Question: I have a delphi wininet app.
The past week I tried to send information to execute a JSON method, this week I'm trying to upload a file to a web server. I am using the same code with a few modifications, but at the moment that the InternetWriteFile procedure executes, the program raises me an exception: "Controlador no valido".
The code is here:
'''
function TFormMain.CargarArchivo(Archivo, Server: string; Username, Password: PChar; blnSSL, iftoken: Boolean): Boolean;
var
Url, Header : String;
pSession, pConnection, pRequest : HINTERNET;
flags, dwSize, dwFlags : DWORD;
dwError, Port : Integer;
Escritos : Cardinal;
begin
Result := false;
pSession := InternetOpen(nil, INTERNET_OPEN_TYPE_PRECONFIG, nil, nil, 0);
if not Assigned(pSession) then
raise Exception.Create('InternetOpen failed. ' + WinInetErrorMsg(GetLastError));
try
Url := Copy(Server,pos('/Servidor',Server),length(Server));
if blnSSL then
begin
Server := Copy(Server,9,pos('/Servidor',Server)-1);
Port := INTERNET_DEFAULT_HTTPS_PORT
end
else
begin
Server := Copy(Server,8,pos('/Servidor',Server)-1);
Server := Copy(Server,1,pos(':',Server)-1);
Port := 8080;
end;
pConnection := InternetConnect(pSession, PChar(Server), port, Username, Password, INTERNET_SERVICE_HTTP, 0, 0);
if not Assigned(pConnection) then
raise Exception.Create('InternetConnect failed. ' + WinInetErrorMsg(GetLastError));
try
if blnSSL then
flags := INTERNET_FLAG_SECURE
else
flags := 0;
pRequest := HTTPOpenRequest(pConnection, 'POST', PChar(Url), nil, nil, nil, flags, 0);
if not Assigned(pRequest) then
raise Exception.Create('HttpOpenRequest failed. ' + WinInetErrorMsg(GetLastError));
try
// Set buffer size
dwSize:=SizeOf(dwFlags);
// Get the current flags
if (InternetQueryOption(pRequest, INTERNET_OPTION_SECURITY_FLAGS, @dwFlags, dwSize)) then
begin
// Add desired flags
dwFlags:=dwFlags or SECURITY_FLAG_IGNORE_UNKNOWN_CA or SECURITY_FLAG_IGNORE_CERT_CN_INVALID or SECURITY_FLAG_IGNORE_CERT_DATE_INVALID;
// Set new flags
if not(InternetSetOption(pRequest, INTERNET_OPTION_SECURITY_FLAGS, @dwFlags, dwSize)) then
begin
// Get error code
dwError:=GetLastError;
// Failure
MessageBox(Application.Handle, PChar(IntToStr(dwError)), PChar(Application.Title), MB_OK or MB_ICONINFORMATION);
end;
end
else
begin
// Get error code
dwError:=GetLastError;
// Failure
MessageBox(Application.Handle, PChar(IntToStr(dwError)), PChar(Application.Title), MB_OK or MB_ICONINFORMATION);
end;
Header := 'Host: ' + Server + ':' + IntToStr(Port) + #13#10 +
'Content-Type: multipart/form-data; charset=UTF-8'#13#10;
if iftoken then
begin
Header := Header + 'auth_token: '+token+#13#10;
Header := Header + 'Csrf-token: no-check'#13#10;
end;
if not HttpAddRequestHeaders(pRequest, PChar(Header), Length(Header), HTTP_ADDREQ_FLAG_ADD) then
raise Exception.Create('HttpAddRequestHeaders failed. ' + WinInetErrorMsg(GetLastError));
Parameters := TIdMultiPartFormDataStream.Create;
Parameters.AddFile('archivo', Archivo, '');
if not HTTPSendRequest(pRequest, nil, 0, Parameters, Parameters.Size) then
raise Exception.Create('HTTPSendRequest failed. ' + WinInetErrorMsg(GetLastError));
try
if not InternetWriteFile(Parameters, Parameters, Parameters.Size, Escritos) then
raise Exception.Create('InternetWriteFile failed. ' + WinInetErrorMsg(GetLastError));
Result := true;
finally
Parameters.Free;
end;
finally
InternetCloseHandle(pRequest);
end;
finally
InternetCloseHandle(pConnection);
end;
finally
InternetCloseHandle(pSession);
end;
end;
'''

I have tried to initialize the file pointer with FTPOpenFile procedure, but it doesn't work because the server is HTTP, not FTP, I guess.
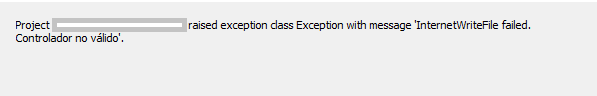
Answer: You cannot mix Indy and WinInet in the manner that you are trying to mix them.
You are trying to 'POST' an Indy 'TIdMultipartFormDataStream' object directly from memory. That will never work. You have to tell 'TIdMultipartFormDataStream' to generate its MIME data from your input parameters and then post that data instead. 'TIdHTTTP.Post()' handles that for you, but you are not using 'TIdHTTP', so you have to do it manually. In this case, you would have to save the generated 'TIdMultipartFormDataStream' data to a separate 'TMemoryStream' (using the 'TStream.CopyFrom()' method) and then you can post that data using WinInet.
Even then, your 'POST' would still break, because:
1. you are not including the required boundary parameter in your Content-Type request header (TIdMultipartFormDataStream generates that value dynamically) so the server can parse the MIME parts correctly.
2. you cannot mix HTTPSendRequest() and InternetWriteFile() together if they are both trying to send body data for the request. Pick one or the other.
Try something more like this:
'''
PostData := TMemoryStream.Create;
try
Parameters := TIdMultiPartFormDataStream.Create;
try
Parameters.AddFile('archivo', Archivo, '');
PostData.CopyFrom(Parameters, 0);
Header := 'Host: ' + Server + ':' + IntToStr(Port) + #13#10 +
'Content-Type: ' + Parameters.RequestContentType + #13#10;
finally
Parameters.Free;
end;
if iftoken then
begin
Header := Header + 'auth_token: '+token+#13#10;
Header := Header + 'Csrf-token: no-check'#13#10;
end;
if not HttpAddRequestHeaders(pRequest, PChar(Header), Length(Header), HTTP_ADDREQ_FLAG_ADD) then
raise Exception.Create('HttpAddRequestHeaders failed. ' + WinInetErrorMsg(GetLastError));
if not HTTPSendRequest(pRequest, nil, 0, PostData.Memory, PostData.Size) then
raise Exception.Create('HTTPSendRequest failed. ' + WinInetErrorMsg(GetLastError));
Result := True;
finally
PostData.Free;
end;
'''